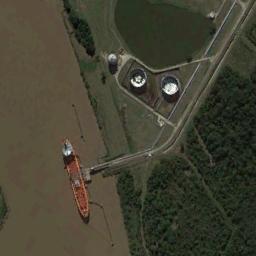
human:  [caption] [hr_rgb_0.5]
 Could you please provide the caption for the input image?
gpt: There is a ship on the shore next to grass and trees .

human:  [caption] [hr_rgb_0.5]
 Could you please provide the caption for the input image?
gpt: The orange ship is docked next to the forest and the water is yellow .

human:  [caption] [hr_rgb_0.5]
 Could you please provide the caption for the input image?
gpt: There are many trees beside the ship .

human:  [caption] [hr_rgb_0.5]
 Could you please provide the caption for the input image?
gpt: An orange-red tanker docked by the pier with storage tanks and large green vegetation .

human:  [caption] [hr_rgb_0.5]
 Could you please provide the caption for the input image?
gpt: The red ship is at the harbor beside a green forest .